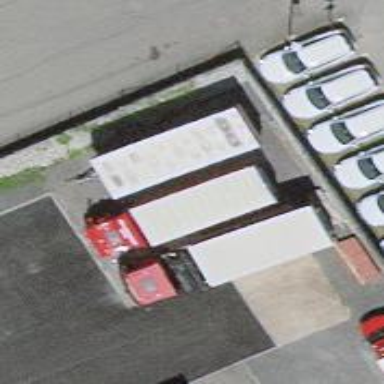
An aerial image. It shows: Garage building.